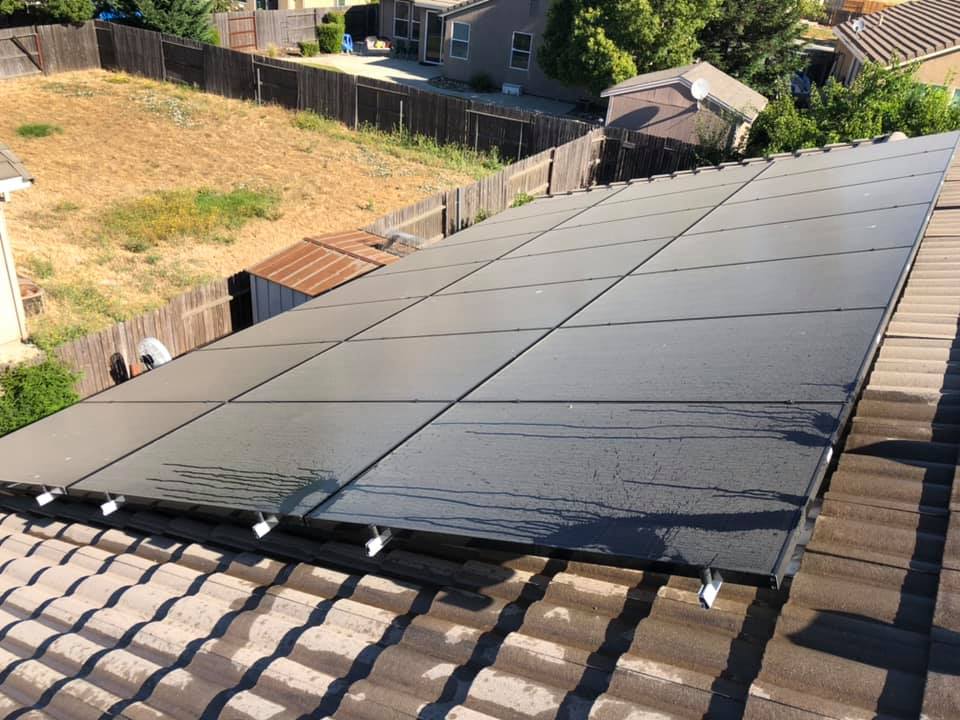
Label: Dusty